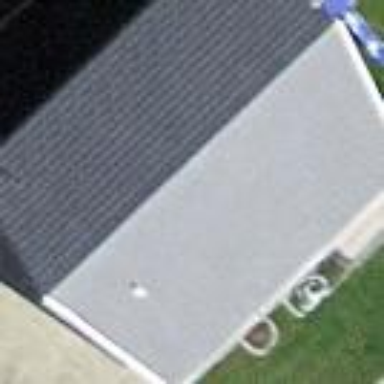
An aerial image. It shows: Gabled roof on residential building.